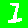
Digit: 1